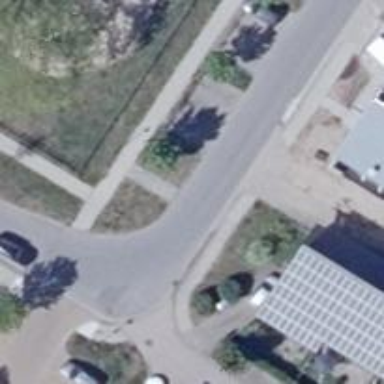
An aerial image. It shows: Sidewalk.